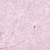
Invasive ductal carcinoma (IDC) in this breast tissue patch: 0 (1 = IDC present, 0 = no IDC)